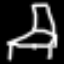
Label: chair